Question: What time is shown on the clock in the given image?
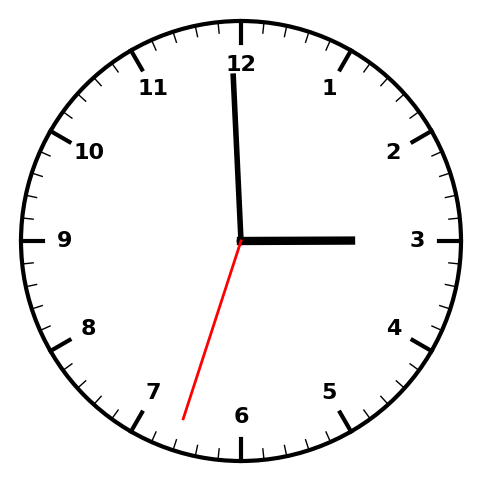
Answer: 02:59:33